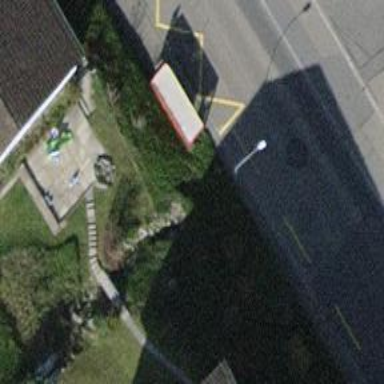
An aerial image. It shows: Platform with shelter for public transport.